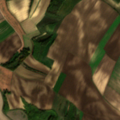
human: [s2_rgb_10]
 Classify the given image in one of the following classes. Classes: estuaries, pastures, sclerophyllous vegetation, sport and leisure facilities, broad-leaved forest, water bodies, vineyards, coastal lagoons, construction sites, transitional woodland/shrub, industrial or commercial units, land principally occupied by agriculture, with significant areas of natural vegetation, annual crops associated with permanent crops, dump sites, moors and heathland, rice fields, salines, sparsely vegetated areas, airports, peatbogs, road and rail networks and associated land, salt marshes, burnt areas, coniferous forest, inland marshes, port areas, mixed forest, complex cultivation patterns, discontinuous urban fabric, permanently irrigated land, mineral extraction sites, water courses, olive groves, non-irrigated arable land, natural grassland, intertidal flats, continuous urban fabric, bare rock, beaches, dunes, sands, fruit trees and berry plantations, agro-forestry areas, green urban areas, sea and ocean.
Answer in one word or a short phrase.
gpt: non-irrigated arable land, vineyards, land principally occupied by agriculture, with significant areas of natural vegetation